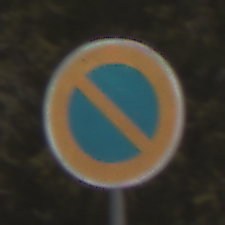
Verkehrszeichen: EingeschraenktesHalteverbot
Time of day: Midday
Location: Outdoor (Nature)
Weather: PartlyCloudy
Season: NotSpecified
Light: Natural